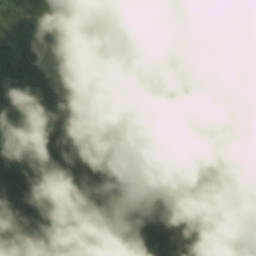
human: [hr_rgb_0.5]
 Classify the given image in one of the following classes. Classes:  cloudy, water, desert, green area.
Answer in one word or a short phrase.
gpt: cloudy